九年级 · 立体几何学
如图, 正方体的六个面上标着六个连续的整数, 若相对的两个面上所标之数的和相等, 则这 6 个数的和为 \$ \qquad \$ .

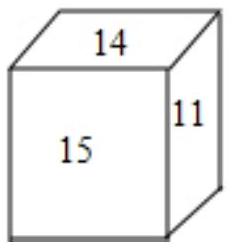
答案: 81
解析: 解：根据题意分析可得：六个面上分别写着六个连续的整数,故六个整数可能为 $11,12,13,14,15,16$ 或 $10,11,12,13,14,15$;且每个相对面上的两个数之和相等,

$11+16=27$,
$10+15=25$

故可能为 $11,12,13,14,15,16$ 或 $10,11,12,13,14,15$, 其和为81和 $75(11$ 和14必须为对面, 在本题图片中, 11 和 14 为邻面, 故不合题意, 应舍去).

故答案为: 81 .

由平面图形的折叠及立体图形的表面展开图的特点解题, 根据题意分析可得：六个面上分别写着六个连续的整数, 故六个整数可能为 $11,12,13,14,15,16$ 或 $10,11,12,13,14,15$, 然后分析符合题意的一组数即可.

本题主要考查整数问题的综合运用和几何体的展开图的知识点, 解答本题的关键是对几何图形的观察能力和空间想象能力.